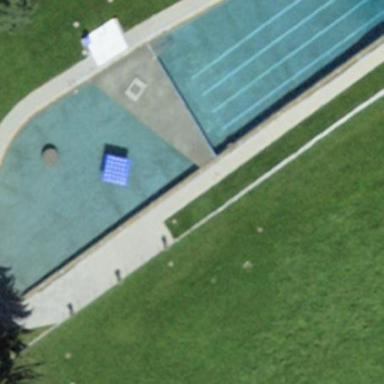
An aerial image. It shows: Swimming pool within leisure land area designed for swimming activities.